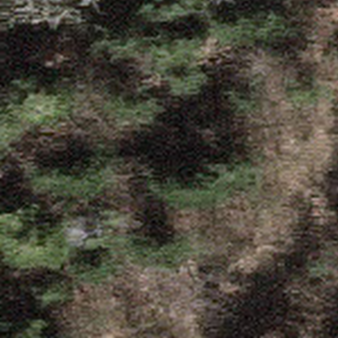
Label: other